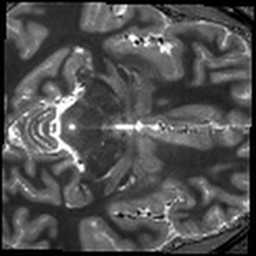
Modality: T1map
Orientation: axial
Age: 21
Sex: female